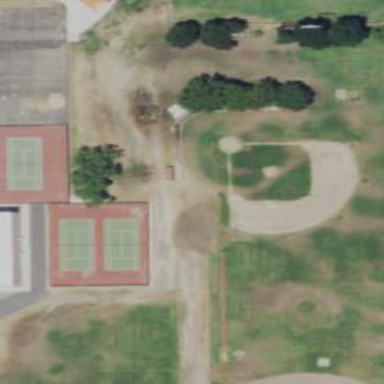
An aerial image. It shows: Baseball pitch for leisure and sports activities.